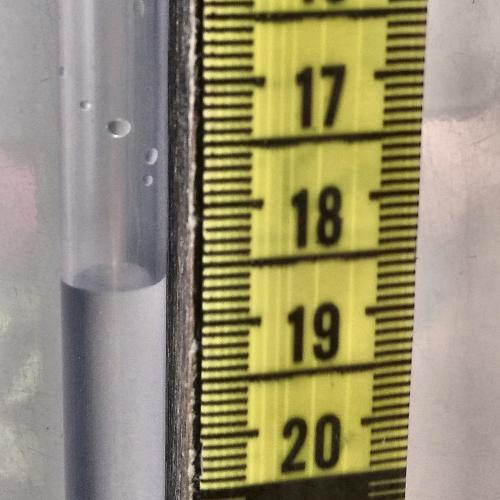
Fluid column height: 18.6 cm